Question: can someone help me with Material theming?
I want actionbar be flat.
Here is code I try to use.
'''
<style name="Theme.Kpi_Schedule.full" parent="android:Theme.Material.Light.DarkActionBar">
<item name="android:windowContentOverlay">@null</item>
<item name="android:colorPrimaryDark">#1E88E5</item>
<item name="android:popupBackground">#fff</item>
<item name="android:windowTranslucentNavigation">true</item>
<item name="android:navigationBarColor">@android:color/transparent</item>
<item name="android:actionBarStyle">@style/ActionBar.Solid.Kpi_Schedule.full</item>
</style>
<style name="ActionBar.Solid.Kpi_Schedule.full" parent="android:Widget.Material.ActionBar.Solid">
<item name="android:windowActionBarOverlay">true</item>
<item name="android:background">#03A9F4</item>
<item name="android:displayOptions">homeAsUp</item>
</style>
'''

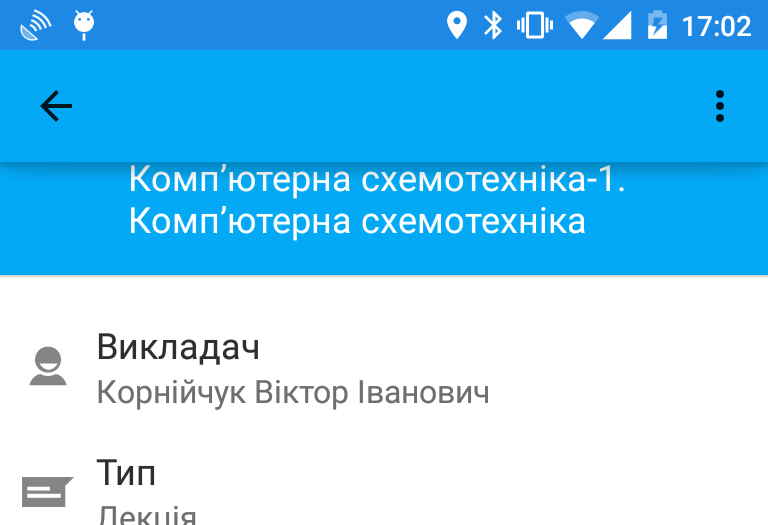
Answer: I found an answer:
I had to add
'''
<item name="android:elevation">0dp</item>
'''
to my theme file.